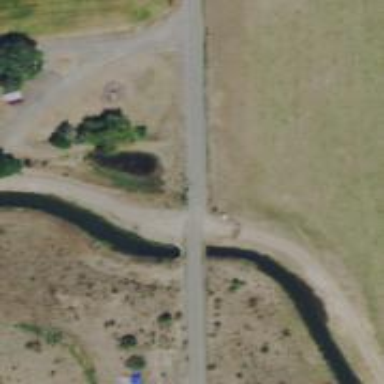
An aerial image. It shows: Culvert tunnel crossing over canal.